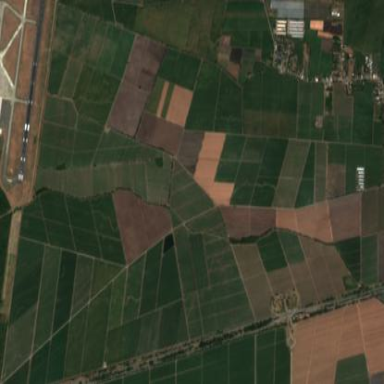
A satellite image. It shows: Farmland used for cultivating sugar cane.